Question: While going through the apache official page
<URL>
A text file is created as
'echo -e "foo
bar" > test.txt'
And to use kakfa connect following command is used
'bin/connect-standalone.sh config/connect-standalone.properties config/connect-file-source.properties config/connect-file-sink.properties'
But while above command gets executed it shows a message 'kafka-connect stopped'

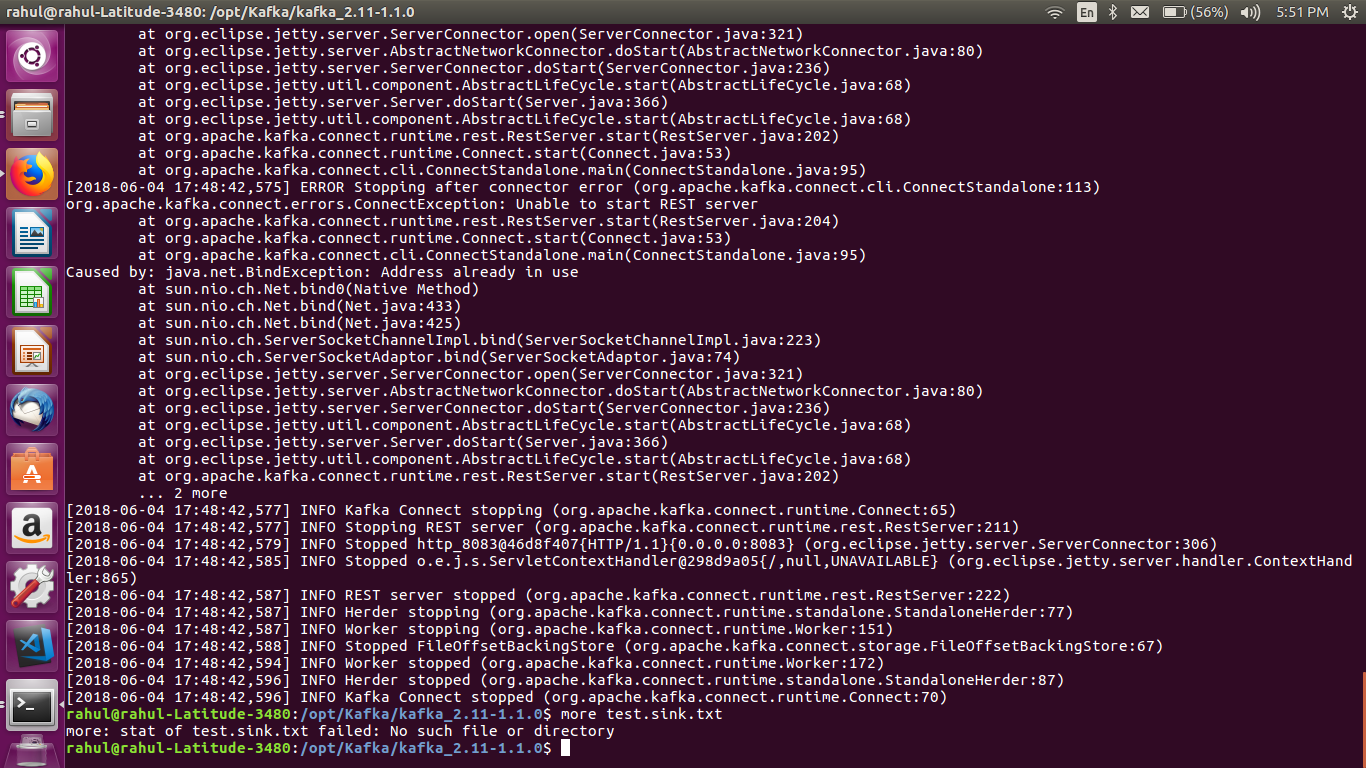
Answer: Something else is using the same port that Kafka Connect wants to use.
You can use 'netstat -plnt' to identify the other program (you'll need to run it as 'root' if the process is owned by a different user).
If you want to get Kafka Connect to use a different port, edit 'config/connect-standalone.properties' to add:
'''
rest.port=18083
'''
Where '18083' is an available port.